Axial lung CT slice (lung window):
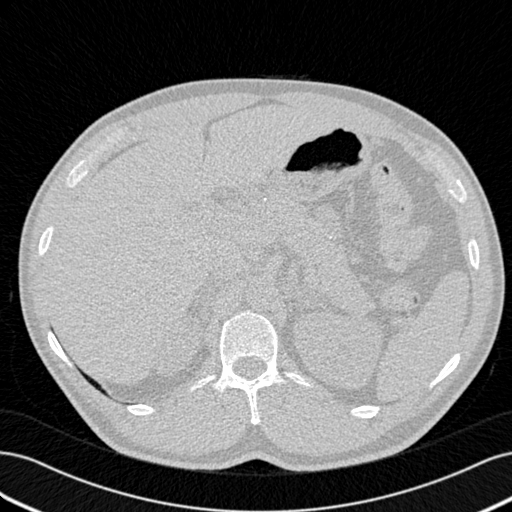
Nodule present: no